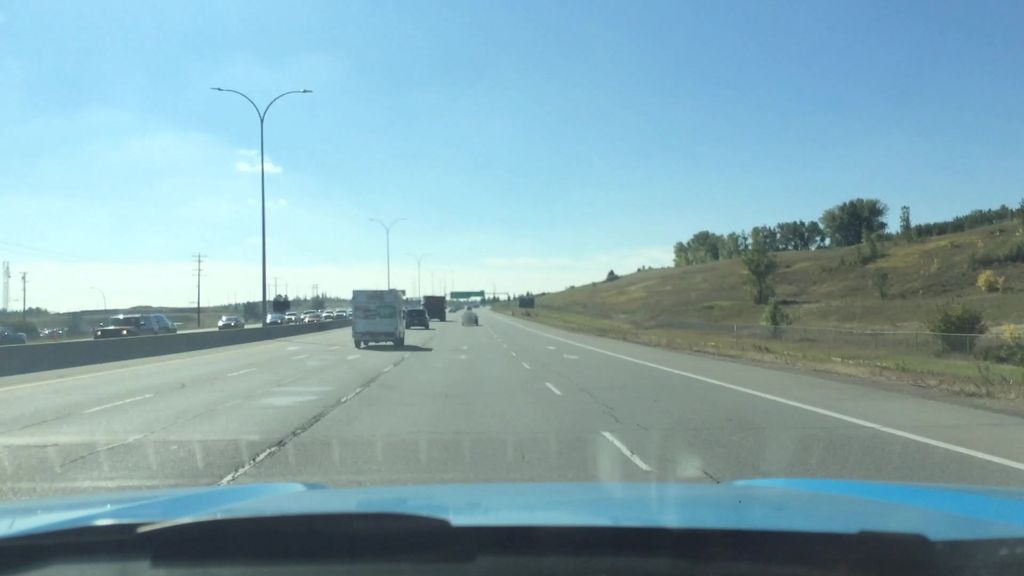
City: calgary